Question: As I know, iOS has a unique default marker presenting the user location (Marker that flashes some blue color)
Here's a picture:
Is there something like it I can do in Android?
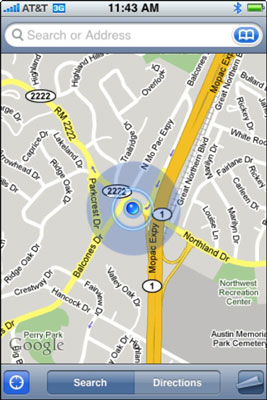
Answer: You will have to extent the class <URL> method.
Excerpt from Android Docs:
-
Draw the "my location" dot. By default, draws an animated "blue dot" asset, possibly surrounded by an outlining blue disk to represent accuracy. Also, if the user's position moves near the edge of the screen, and we've been given a <URL> in our constructor, we'll scroll to recenter the new reading.